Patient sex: F
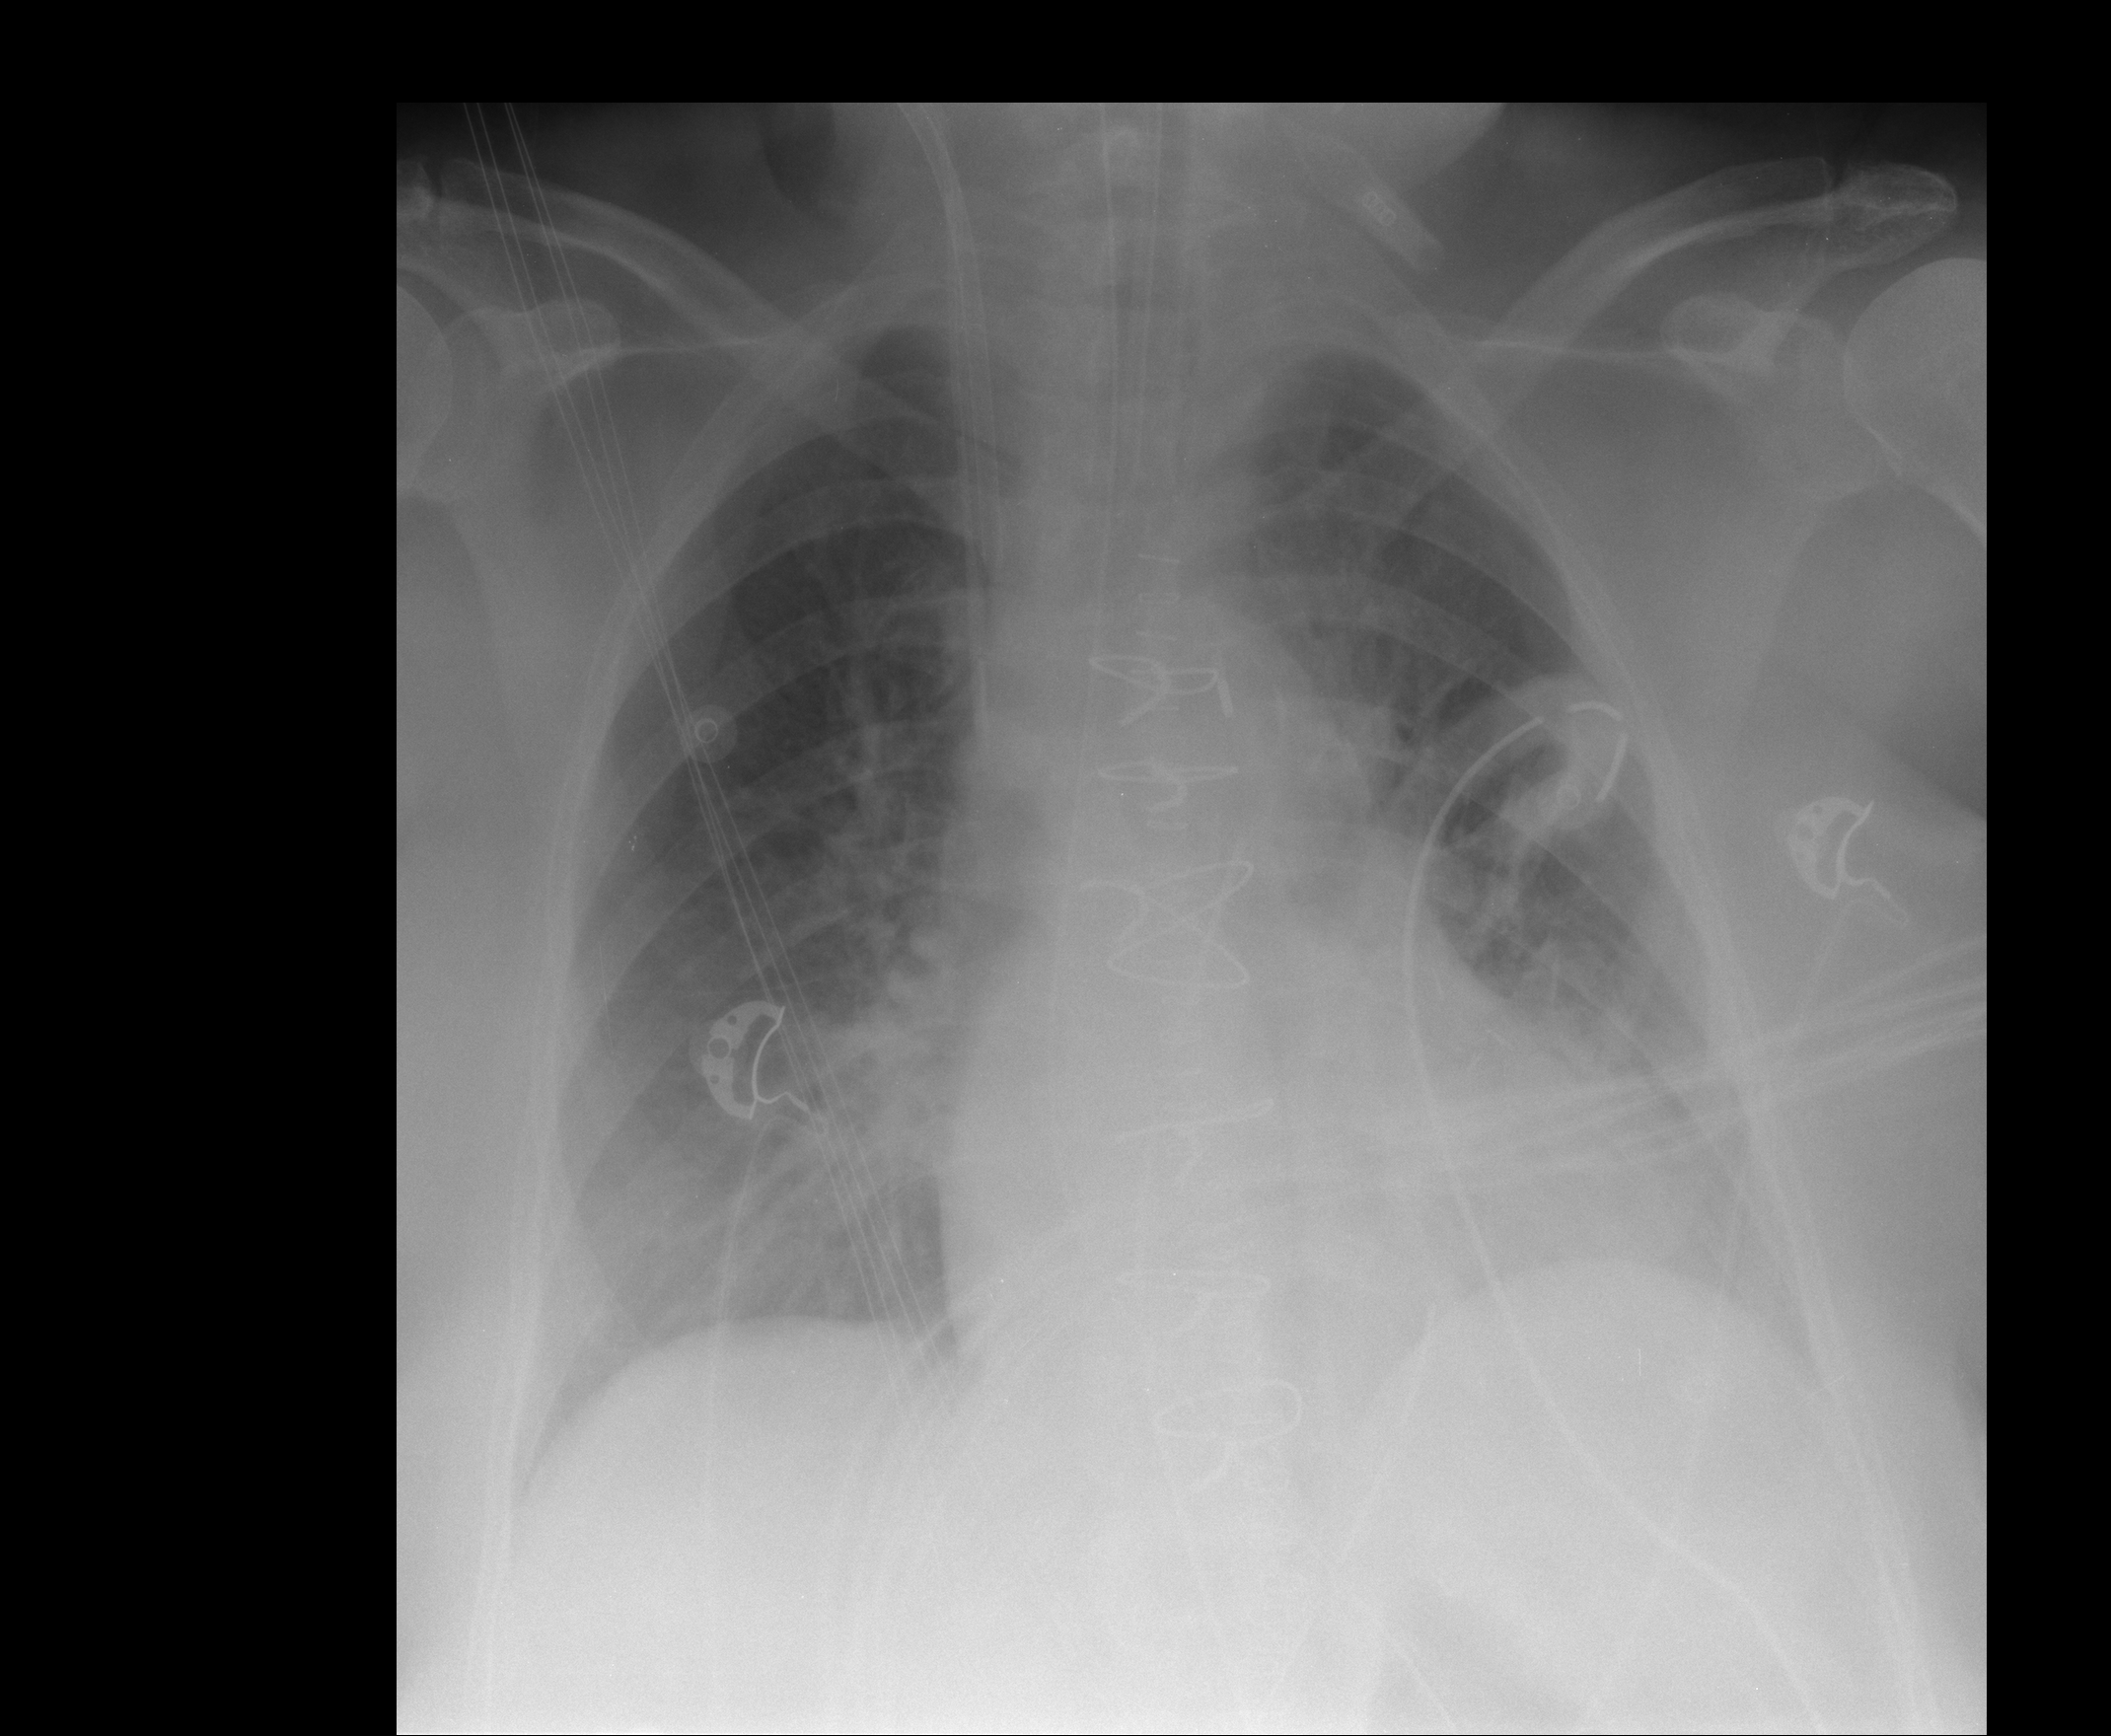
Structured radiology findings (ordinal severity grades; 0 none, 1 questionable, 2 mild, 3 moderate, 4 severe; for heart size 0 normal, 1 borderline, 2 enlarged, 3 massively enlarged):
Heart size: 1
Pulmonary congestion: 1
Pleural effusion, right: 0
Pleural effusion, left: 2
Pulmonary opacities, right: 0
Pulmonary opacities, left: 0
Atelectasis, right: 0
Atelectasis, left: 2